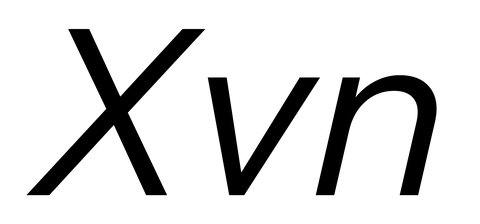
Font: InstrumentSans-Italic_Italic